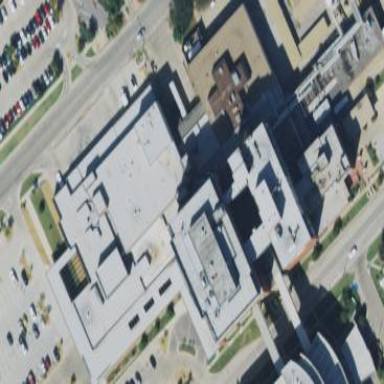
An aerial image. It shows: Hospital building.